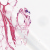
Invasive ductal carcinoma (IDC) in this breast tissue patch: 0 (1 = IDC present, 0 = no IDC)